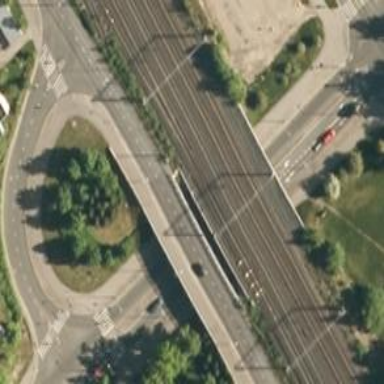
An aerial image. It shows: Bridge with electrified continuous railway track and contact line.